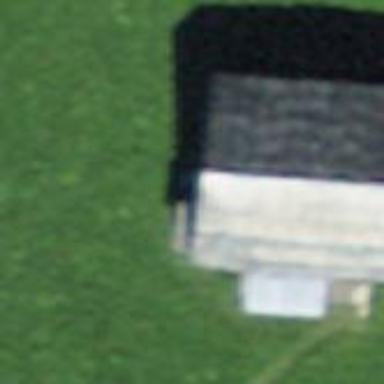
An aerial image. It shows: Barn.